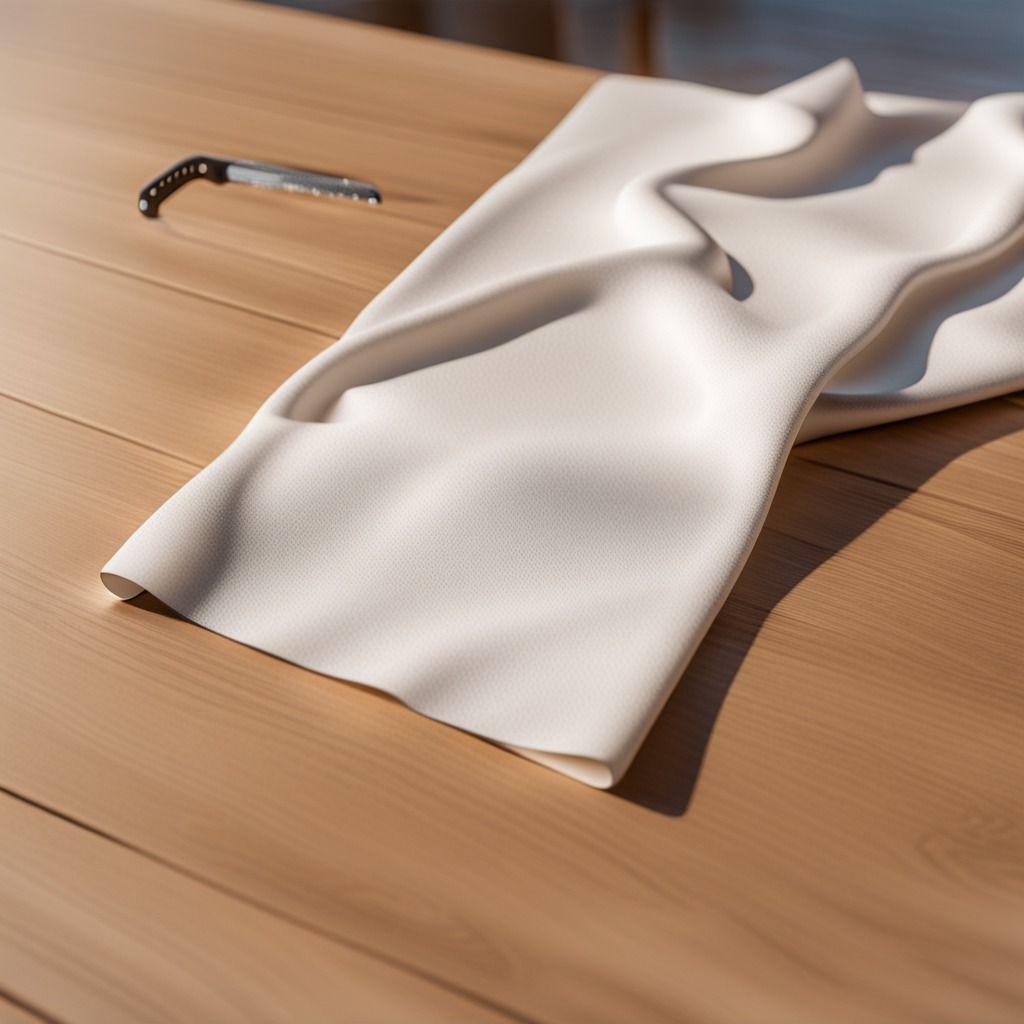
A metal saw is lying on a wooden table in an outdoor workshop during daytime bright natural light soft shadows worn but beneath the cloth.